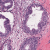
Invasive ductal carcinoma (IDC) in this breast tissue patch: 0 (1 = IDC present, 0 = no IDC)